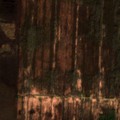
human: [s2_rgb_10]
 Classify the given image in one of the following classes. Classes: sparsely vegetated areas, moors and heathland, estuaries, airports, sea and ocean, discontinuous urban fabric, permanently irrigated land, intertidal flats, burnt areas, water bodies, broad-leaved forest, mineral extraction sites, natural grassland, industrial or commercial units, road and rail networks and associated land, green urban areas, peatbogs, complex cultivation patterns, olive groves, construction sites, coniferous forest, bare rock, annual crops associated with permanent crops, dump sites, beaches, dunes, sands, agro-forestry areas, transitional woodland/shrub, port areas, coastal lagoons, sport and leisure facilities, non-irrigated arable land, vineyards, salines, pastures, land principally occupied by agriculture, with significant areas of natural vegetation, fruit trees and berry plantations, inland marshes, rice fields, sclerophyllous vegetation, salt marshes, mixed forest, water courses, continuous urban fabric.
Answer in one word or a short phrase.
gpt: transitional woodland/shrub, peatbogs